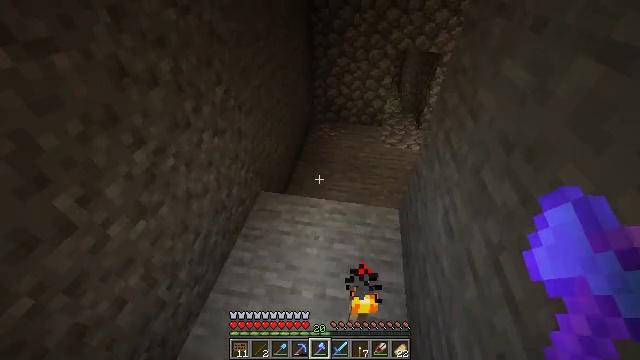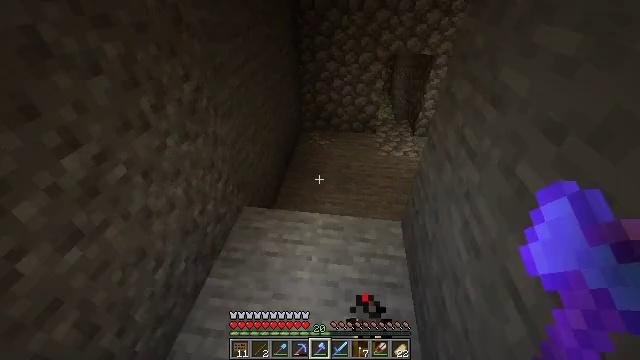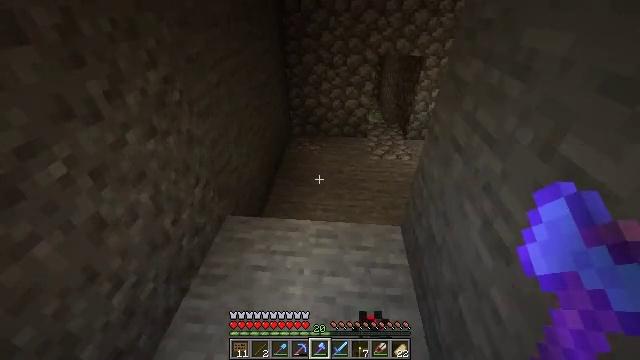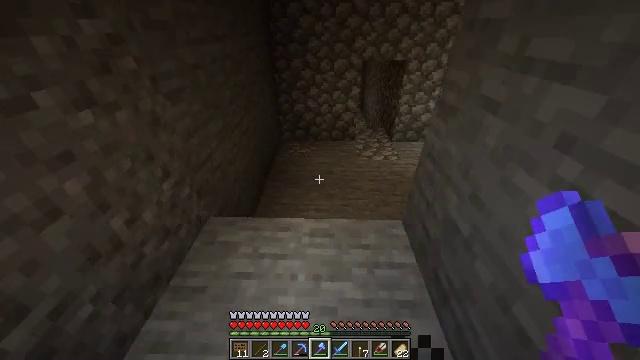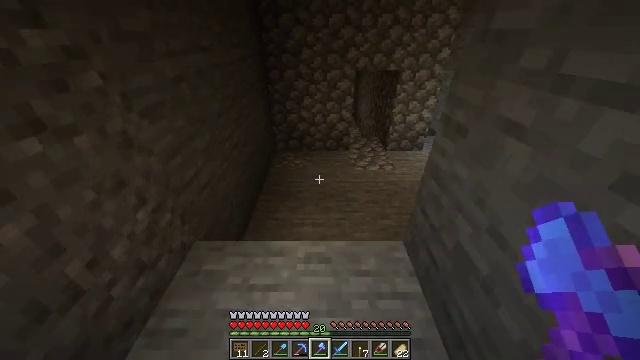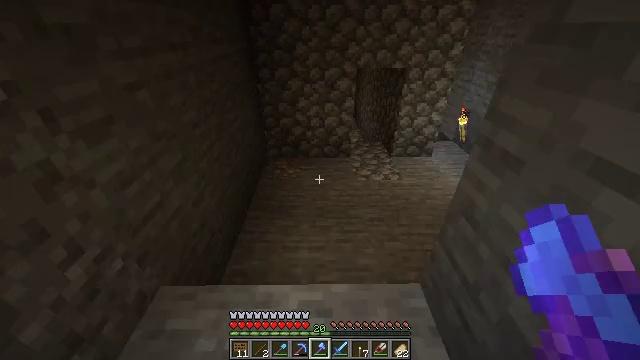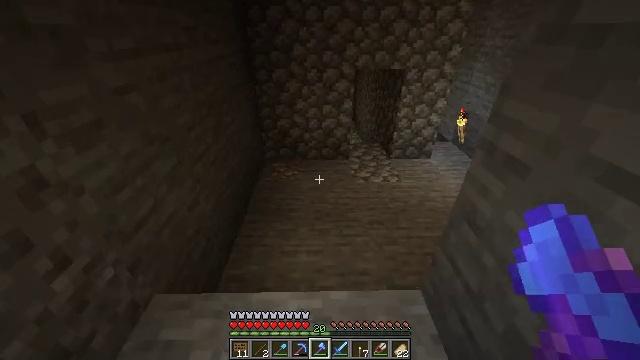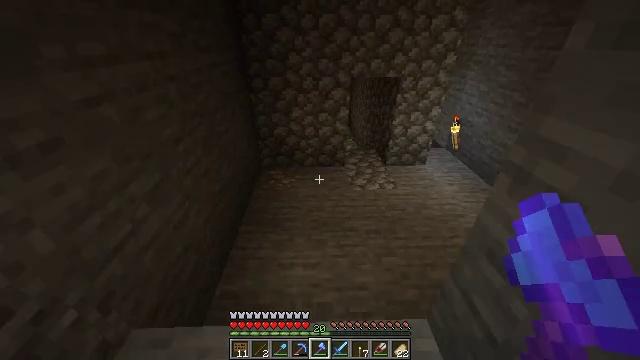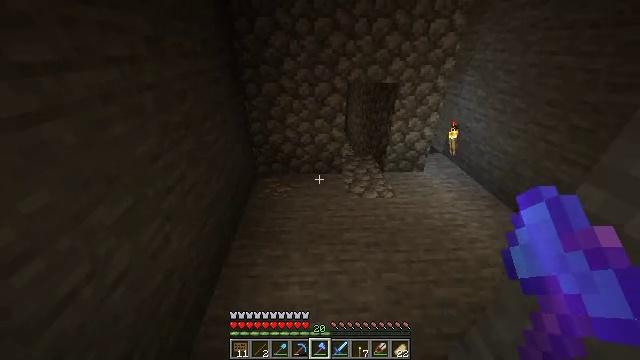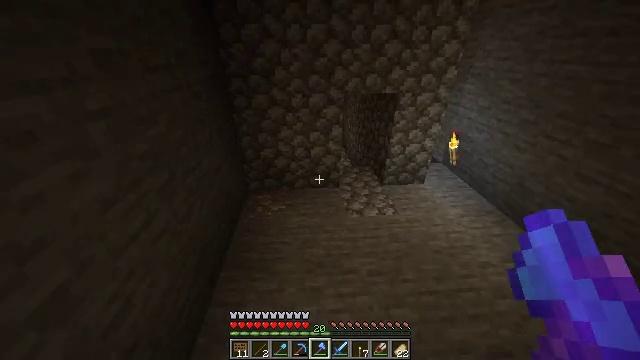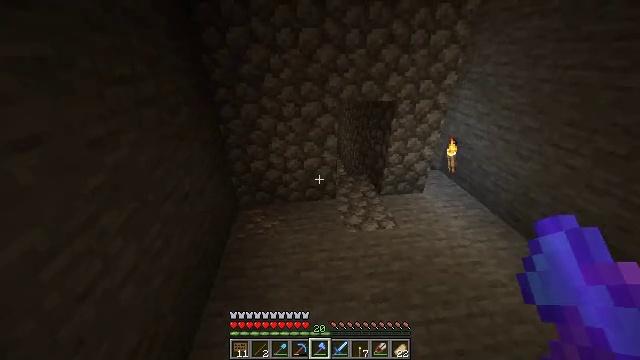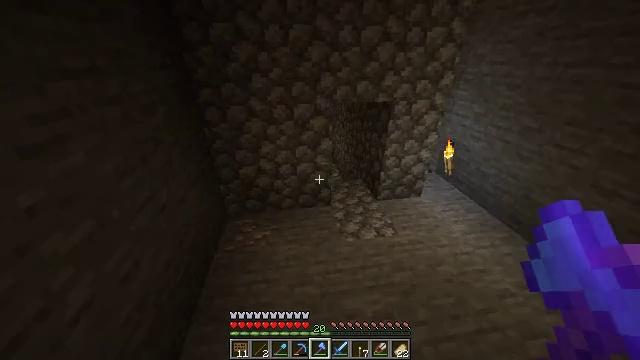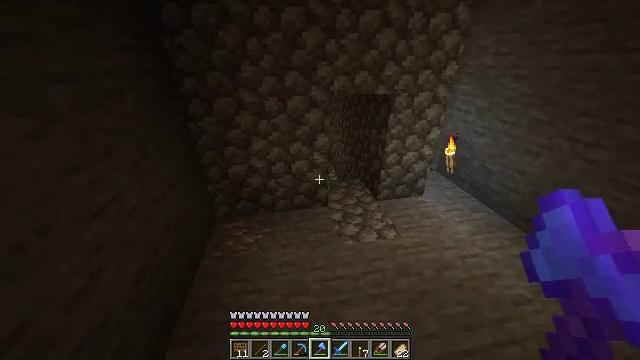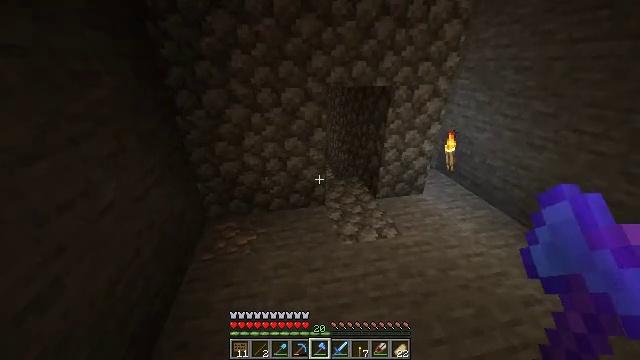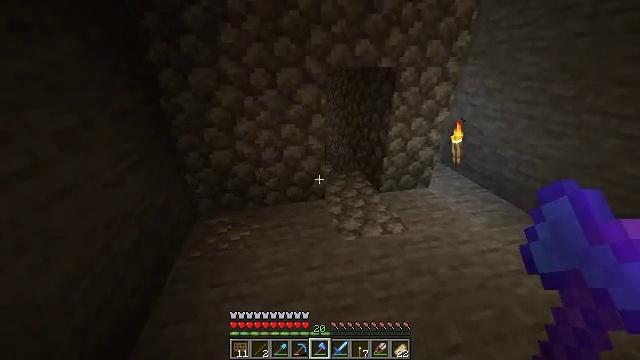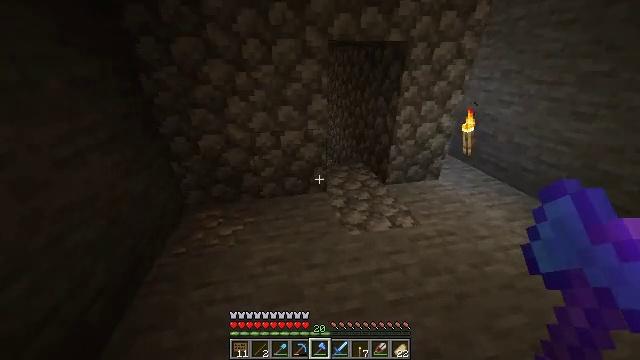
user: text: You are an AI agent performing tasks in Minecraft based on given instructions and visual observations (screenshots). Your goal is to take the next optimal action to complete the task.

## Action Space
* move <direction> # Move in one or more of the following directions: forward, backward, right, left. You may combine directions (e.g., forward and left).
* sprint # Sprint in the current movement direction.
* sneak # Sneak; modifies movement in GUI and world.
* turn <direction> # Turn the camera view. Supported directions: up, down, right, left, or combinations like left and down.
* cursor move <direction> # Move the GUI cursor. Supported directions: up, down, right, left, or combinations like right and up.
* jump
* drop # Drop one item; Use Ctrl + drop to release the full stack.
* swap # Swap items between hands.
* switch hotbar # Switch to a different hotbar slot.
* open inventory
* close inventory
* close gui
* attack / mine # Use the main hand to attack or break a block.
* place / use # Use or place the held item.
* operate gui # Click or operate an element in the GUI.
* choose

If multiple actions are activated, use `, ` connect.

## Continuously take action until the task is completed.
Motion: motion action
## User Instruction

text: Mine the torch on the wall.
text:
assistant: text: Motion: move forward, turn right and up
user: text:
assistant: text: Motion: move forward, turn right and up
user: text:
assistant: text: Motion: move forward, sprint, turn right and up
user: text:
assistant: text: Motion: move forward, sprint, turn right and up
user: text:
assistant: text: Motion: move forward, sprint
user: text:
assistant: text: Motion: move forward, sprint
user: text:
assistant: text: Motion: move forward
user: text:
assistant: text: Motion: move forward, turn right
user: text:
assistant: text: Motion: move forward, turn right
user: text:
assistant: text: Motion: move forward, turn right
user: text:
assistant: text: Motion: move forward, turn right
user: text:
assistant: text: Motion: move forward, turn right
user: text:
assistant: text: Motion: move forward, turn right
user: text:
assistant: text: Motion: move forward
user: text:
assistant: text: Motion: move forward
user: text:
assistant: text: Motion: move forward
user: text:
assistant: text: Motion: move forward
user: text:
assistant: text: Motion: move forward and move right
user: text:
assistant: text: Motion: move forward and move right
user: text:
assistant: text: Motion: move forward and move right
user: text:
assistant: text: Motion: move forward and move right, turn left and down
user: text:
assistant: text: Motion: move forward, turn left and down
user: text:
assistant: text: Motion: move forward, turn left and down
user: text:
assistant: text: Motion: move forward, sprint
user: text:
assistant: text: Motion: move forward, sprint
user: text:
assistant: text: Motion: move forward, sprint
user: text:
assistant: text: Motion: move forward, sprint, turn left
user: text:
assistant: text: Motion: move forward
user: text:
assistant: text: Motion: move forward
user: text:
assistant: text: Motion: move forward